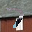
Label: 7